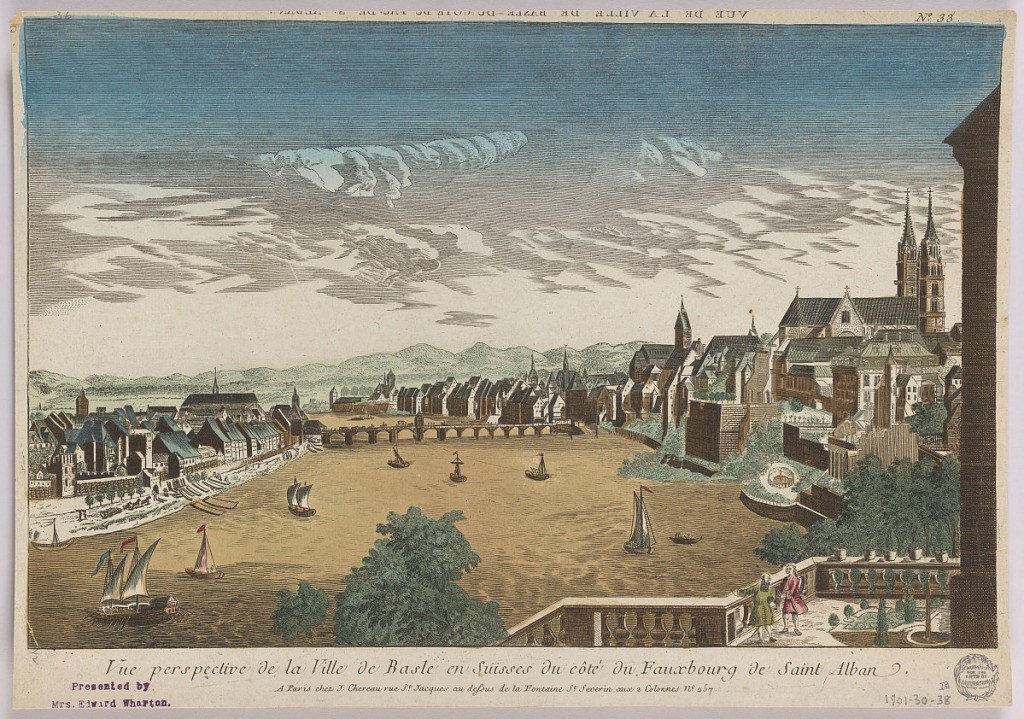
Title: Peep-show, Vue Perspective de la Ville de Basle en Suisses du Cote du Fauxbourg de Saint Alban, No. 33
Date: ca. 1750
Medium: Engraving in ink with washes of watercolor on paper, mounted on scrapbook page
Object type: Print
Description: Peep-show print